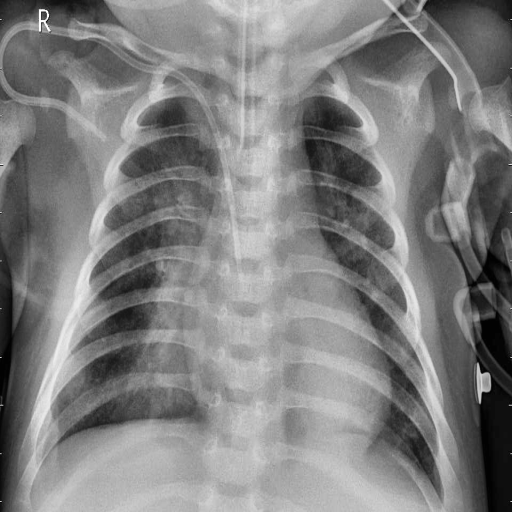
Finding: PNEUMONIA